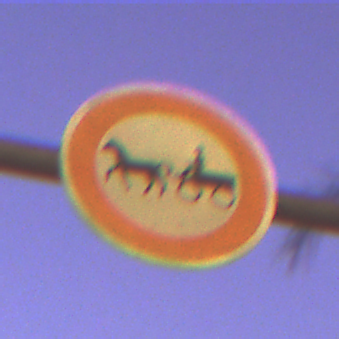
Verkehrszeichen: VerbotGespannfuhrwerke
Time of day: Night
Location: Outdoor (Urban)
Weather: Clear
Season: NotSpecified
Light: Artificial